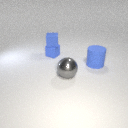
small blue rubber cube to the left of large gray metal sphere